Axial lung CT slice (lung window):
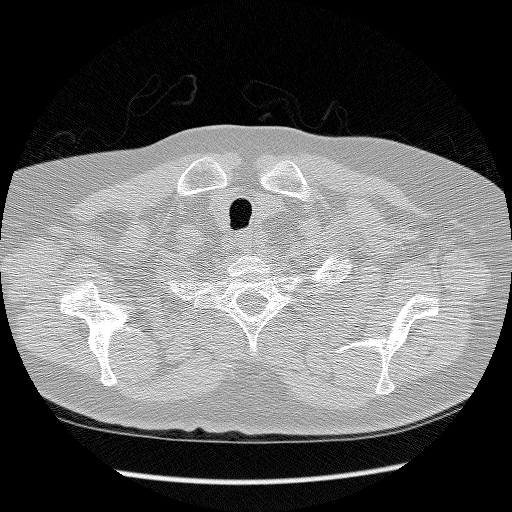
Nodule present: no